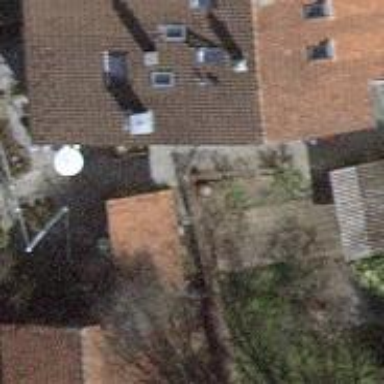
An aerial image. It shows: Simple house.